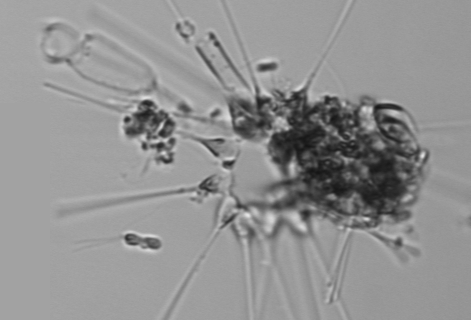
Label: Asterionellopsis_glacialis